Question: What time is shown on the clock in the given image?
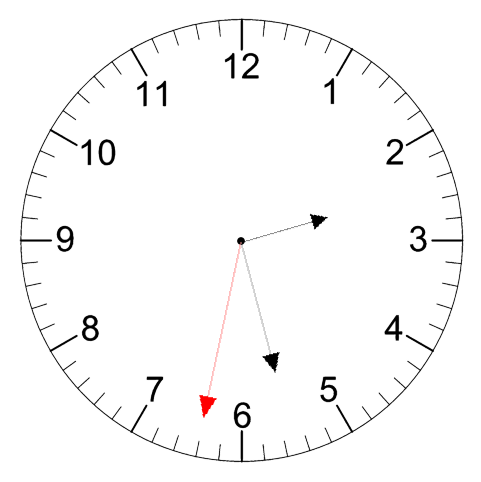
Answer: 02:27:32